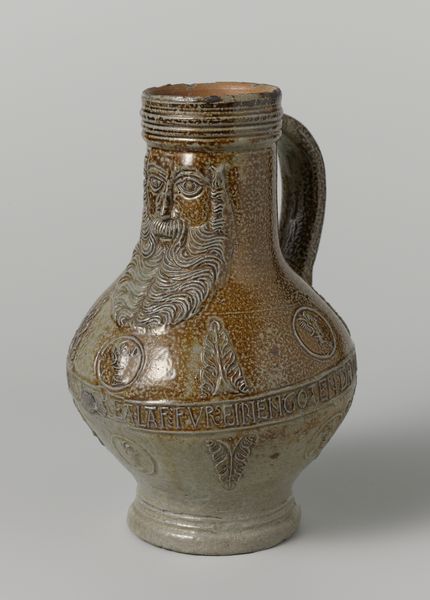
Titel: Baardmankruik met fries met opschrift waaronder en waarboven vrouwenbustes in medaillon
Standort: Amsterdam
Institution: Rijksmuseum
Schlagwörter: pattern, brown, vase, greek, ancient, design